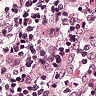
Metastatic tissue present: no